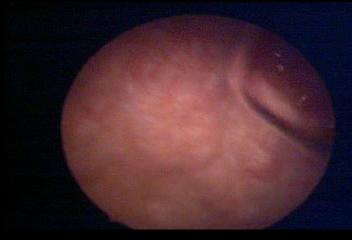
Modality: WLC
Class: Foreign bodies
Subclass: AirBubble
Bladder cancer association: No
Annotated structures: Air bubble